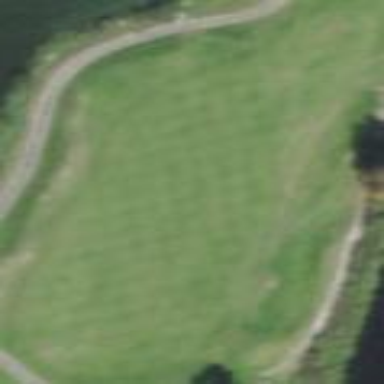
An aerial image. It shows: Grassy area designated as golf fairway.